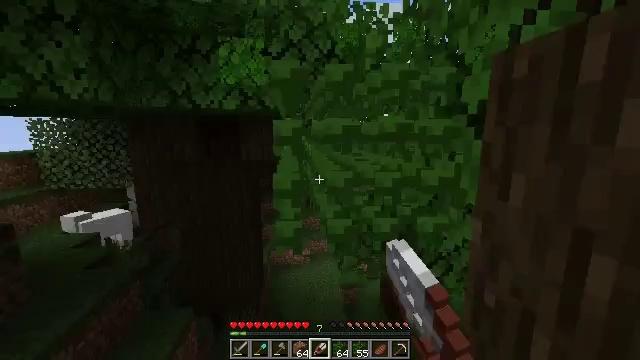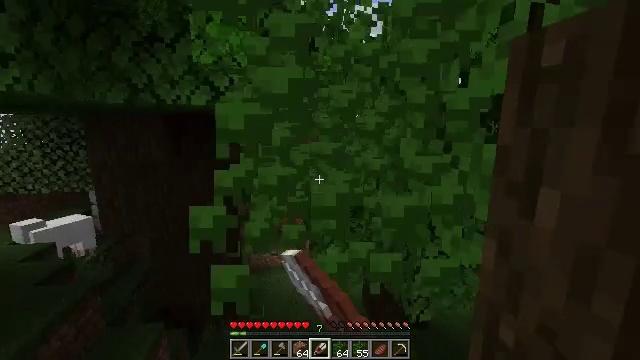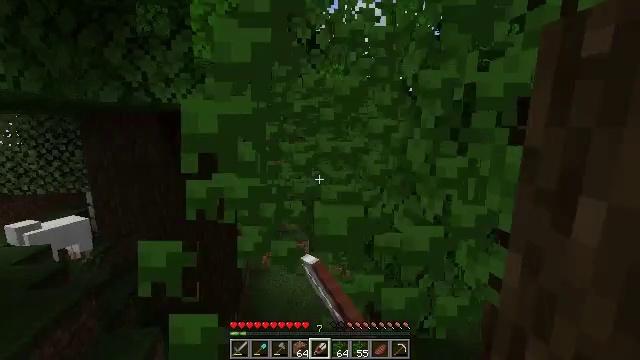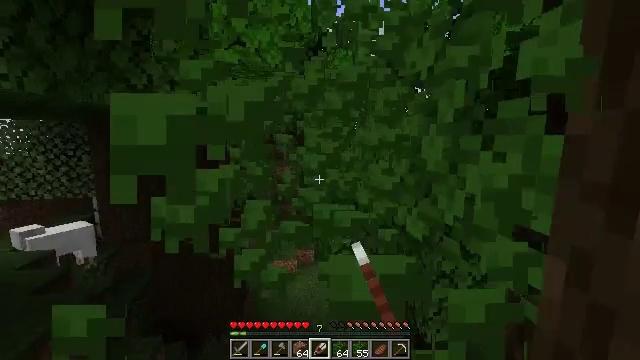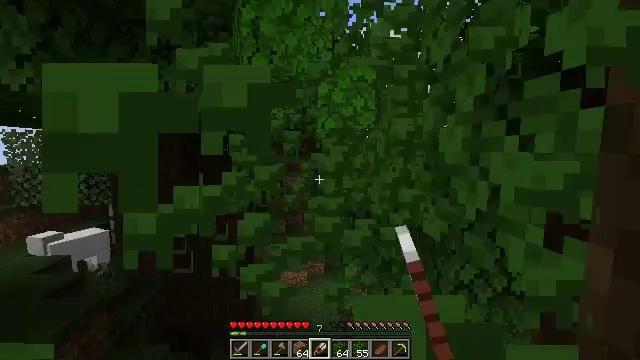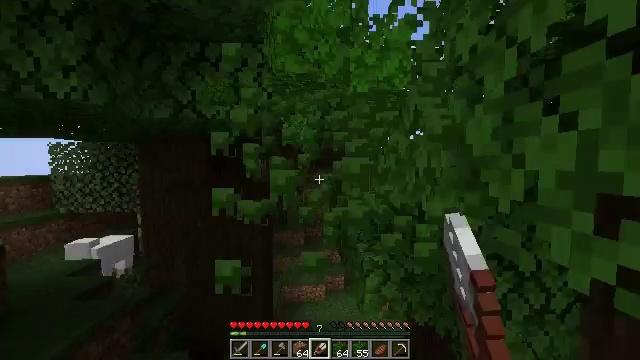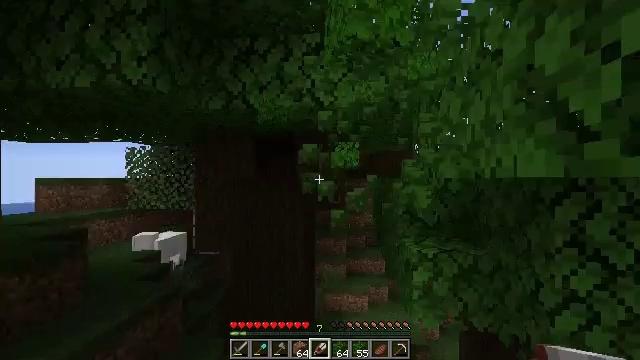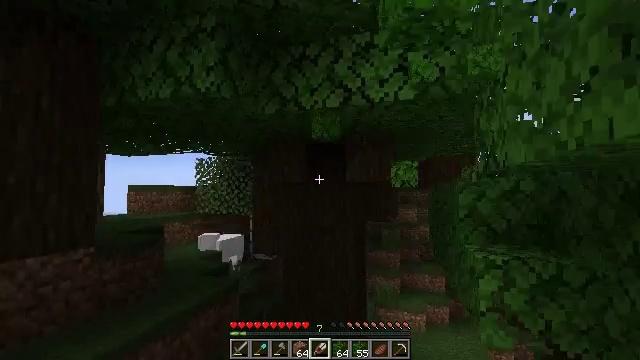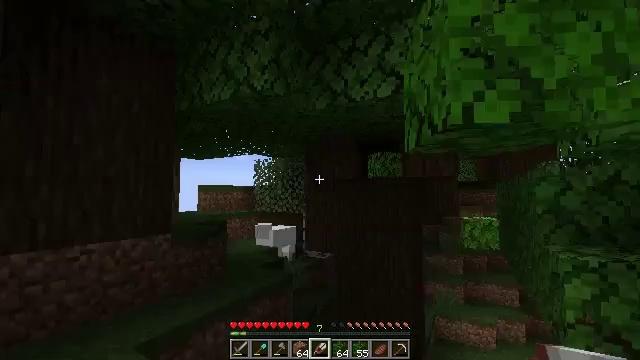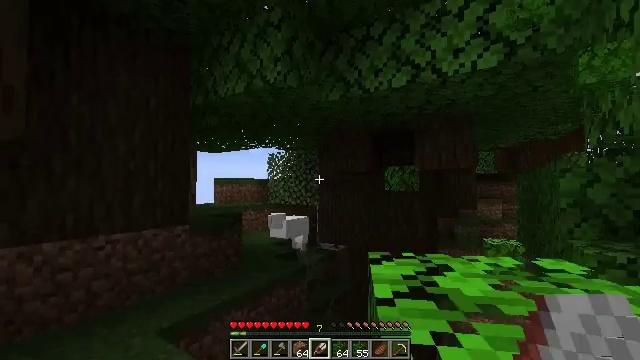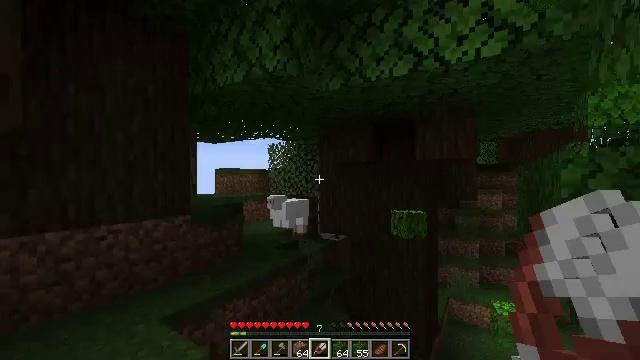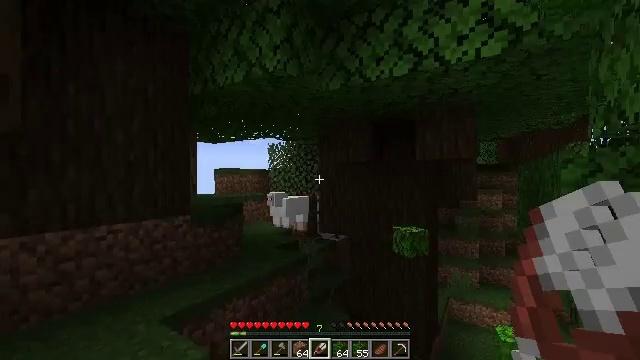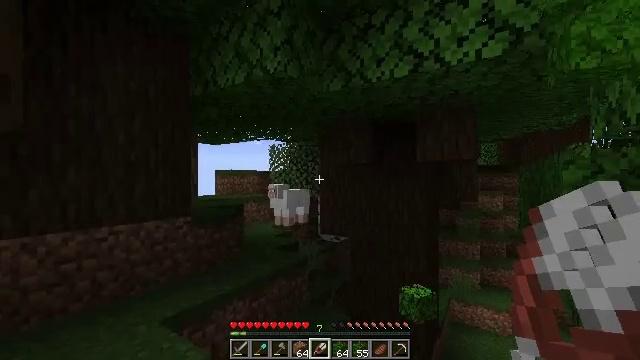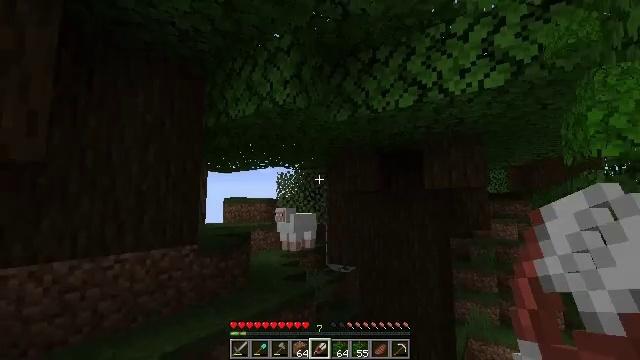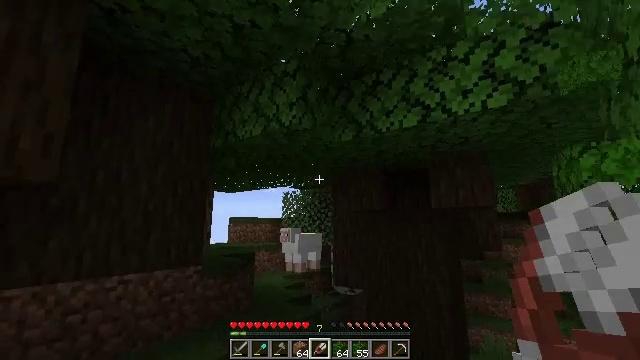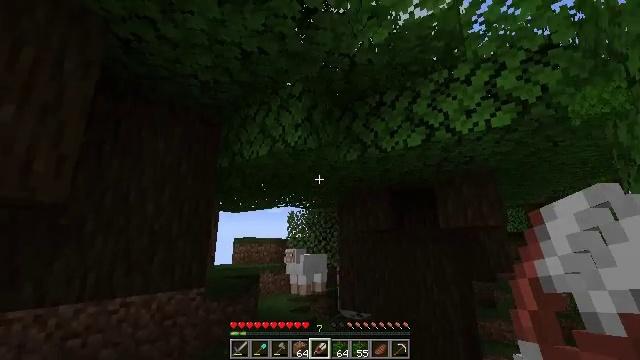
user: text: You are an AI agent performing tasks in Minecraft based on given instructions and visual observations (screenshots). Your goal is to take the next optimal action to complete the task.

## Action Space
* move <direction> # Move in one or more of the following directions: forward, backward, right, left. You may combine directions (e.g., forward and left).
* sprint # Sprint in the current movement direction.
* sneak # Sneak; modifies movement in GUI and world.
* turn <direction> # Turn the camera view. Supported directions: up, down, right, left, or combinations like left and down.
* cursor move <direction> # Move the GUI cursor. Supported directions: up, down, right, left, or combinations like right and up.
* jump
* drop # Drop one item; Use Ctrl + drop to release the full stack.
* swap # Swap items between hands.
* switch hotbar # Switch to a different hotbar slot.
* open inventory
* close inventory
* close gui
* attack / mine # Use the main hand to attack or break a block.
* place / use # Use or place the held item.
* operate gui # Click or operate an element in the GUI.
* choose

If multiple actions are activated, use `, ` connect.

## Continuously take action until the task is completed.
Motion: motion action
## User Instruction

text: Gather dark oak leaves from the canopy.
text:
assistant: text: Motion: move forward, turn right, attack / mine
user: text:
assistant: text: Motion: attack / mine
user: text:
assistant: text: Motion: turn left and up, attack / mine
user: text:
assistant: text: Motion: turn left and up, attack / mine
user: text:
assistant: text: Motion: turn left and up, attack / mine
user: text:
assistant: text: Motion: turn left and up, attack / mine
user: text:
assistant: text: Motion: turn left and up
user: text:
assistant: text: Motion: turn left
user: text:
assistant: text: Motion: turn left and down
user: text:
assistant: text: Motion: turn down
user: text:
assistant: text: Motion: no_op
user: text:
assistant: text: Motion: no_op
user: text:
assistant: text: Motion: turn left and up
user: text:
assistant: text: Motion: turn left and up
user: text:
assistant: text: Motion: turn left and up
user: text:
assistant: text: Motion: turn up
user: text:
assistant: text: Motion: turn up
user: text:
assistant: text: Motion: turn up
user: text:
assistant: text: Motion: turn left and up
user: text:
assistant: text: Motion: turn left and up
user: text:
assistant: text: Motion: move forward, turn left and up
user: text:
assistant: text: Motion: move forward, turn left and up
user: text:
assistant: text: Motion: move forward, turn left and up
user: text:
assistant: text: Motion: move forward, turn left and up, attack / mine
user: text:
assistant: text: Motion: move forward, turn left and up, attack / mine
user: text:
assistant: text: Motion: move forward, turn left and up, attack / mine
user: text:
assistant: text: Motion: turn left and up, attack / mine
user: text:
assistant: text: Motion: turn left, attack / mine
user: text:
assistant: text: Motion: turn left, attack / mine
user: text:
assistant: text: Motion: turn left, attack / mine